Question: I wonder if it is possible to accomplish this with 'DataGrid.RowDetailsTemplate'?

I want that when the user select a row in the 'DataGrid', details about the row appear under the row. So far I know how to do.
The problem is that I want the time column in the 'RowDetailsTemplate' be synchronized with the corresponding column in the 'DataGrid'?
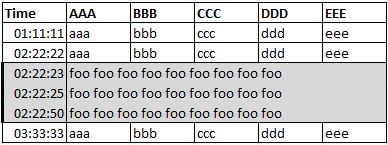
Answer: '''
<DataGrid.RowDetailsTemplate>
<ItemContainerTemplate>
<DockPanel >
<Rectangle Name="LeftRect" DockPanel.Dock="Left" Width="{Binding ElementName=DG1, Path=Columns[0].ActualWidth}" Height="40" Fill="Red"></Rectangle>
<Rectangle Name="RightRect" Height="40" Fill="Yellow"></Rectangle>
</DockPanel>
</ItemContainerTemplate>
</DataGrid.RowDetailsTemplate>
'''
Here I have used a DockPanel with 2 'Rectangle' as Item container for simplicity you can you Grid/Panels.
The trick is to Bind the 'Width' of the LeftRect to the 'Width' of the 'DataGrid''s first column and mark it 'Dock=Left'. Since, this is 'DockPanel' rest of the space will be filled by RightRect.
You can use 'RelativeSource' or 'ElemenatName' to do it. Here I have used 'ElementName', where DG1 is the name of my 'DataGrid' control.
Also make sure you have 'RowDetailsVisibilityMode="VisibleWhenSelected"' set on the DataGrid.